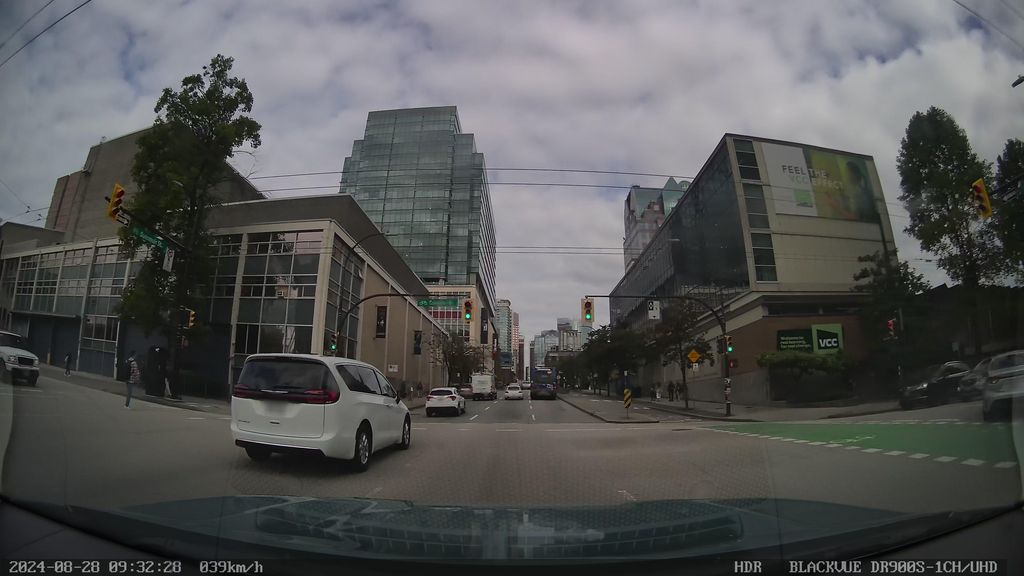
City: vancouver